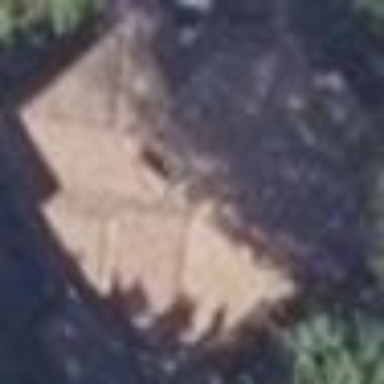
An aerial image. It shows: Detached building with hipped roof.